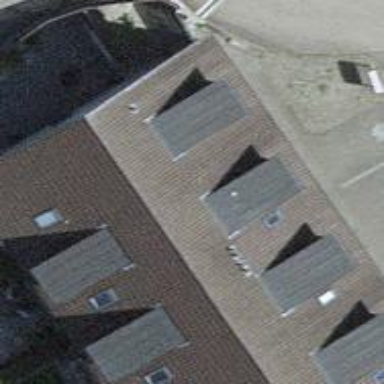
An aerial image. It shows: Gabled roof on residential building.